Question: I am looking for an Android open source Calendar control which displays the full month in a grid, much like a real printed-on-paper calendar. It's for an app to show special days.
Like this from my iPhone version we are porting:

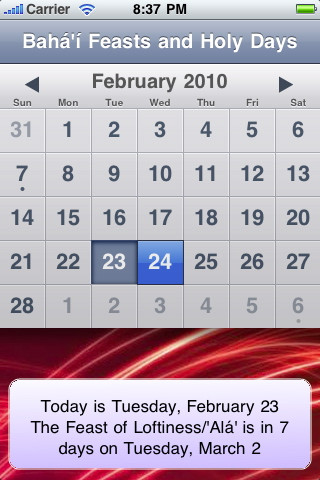
Answer: <URL>
that is an open source android calendar
very very nice